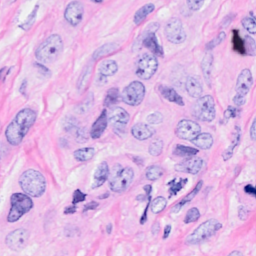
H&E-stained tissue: Breast